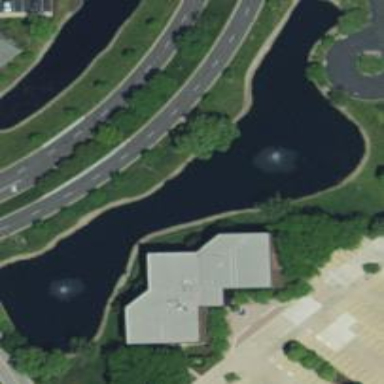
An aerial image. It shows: Pond surrounded by natural water.